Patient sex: M
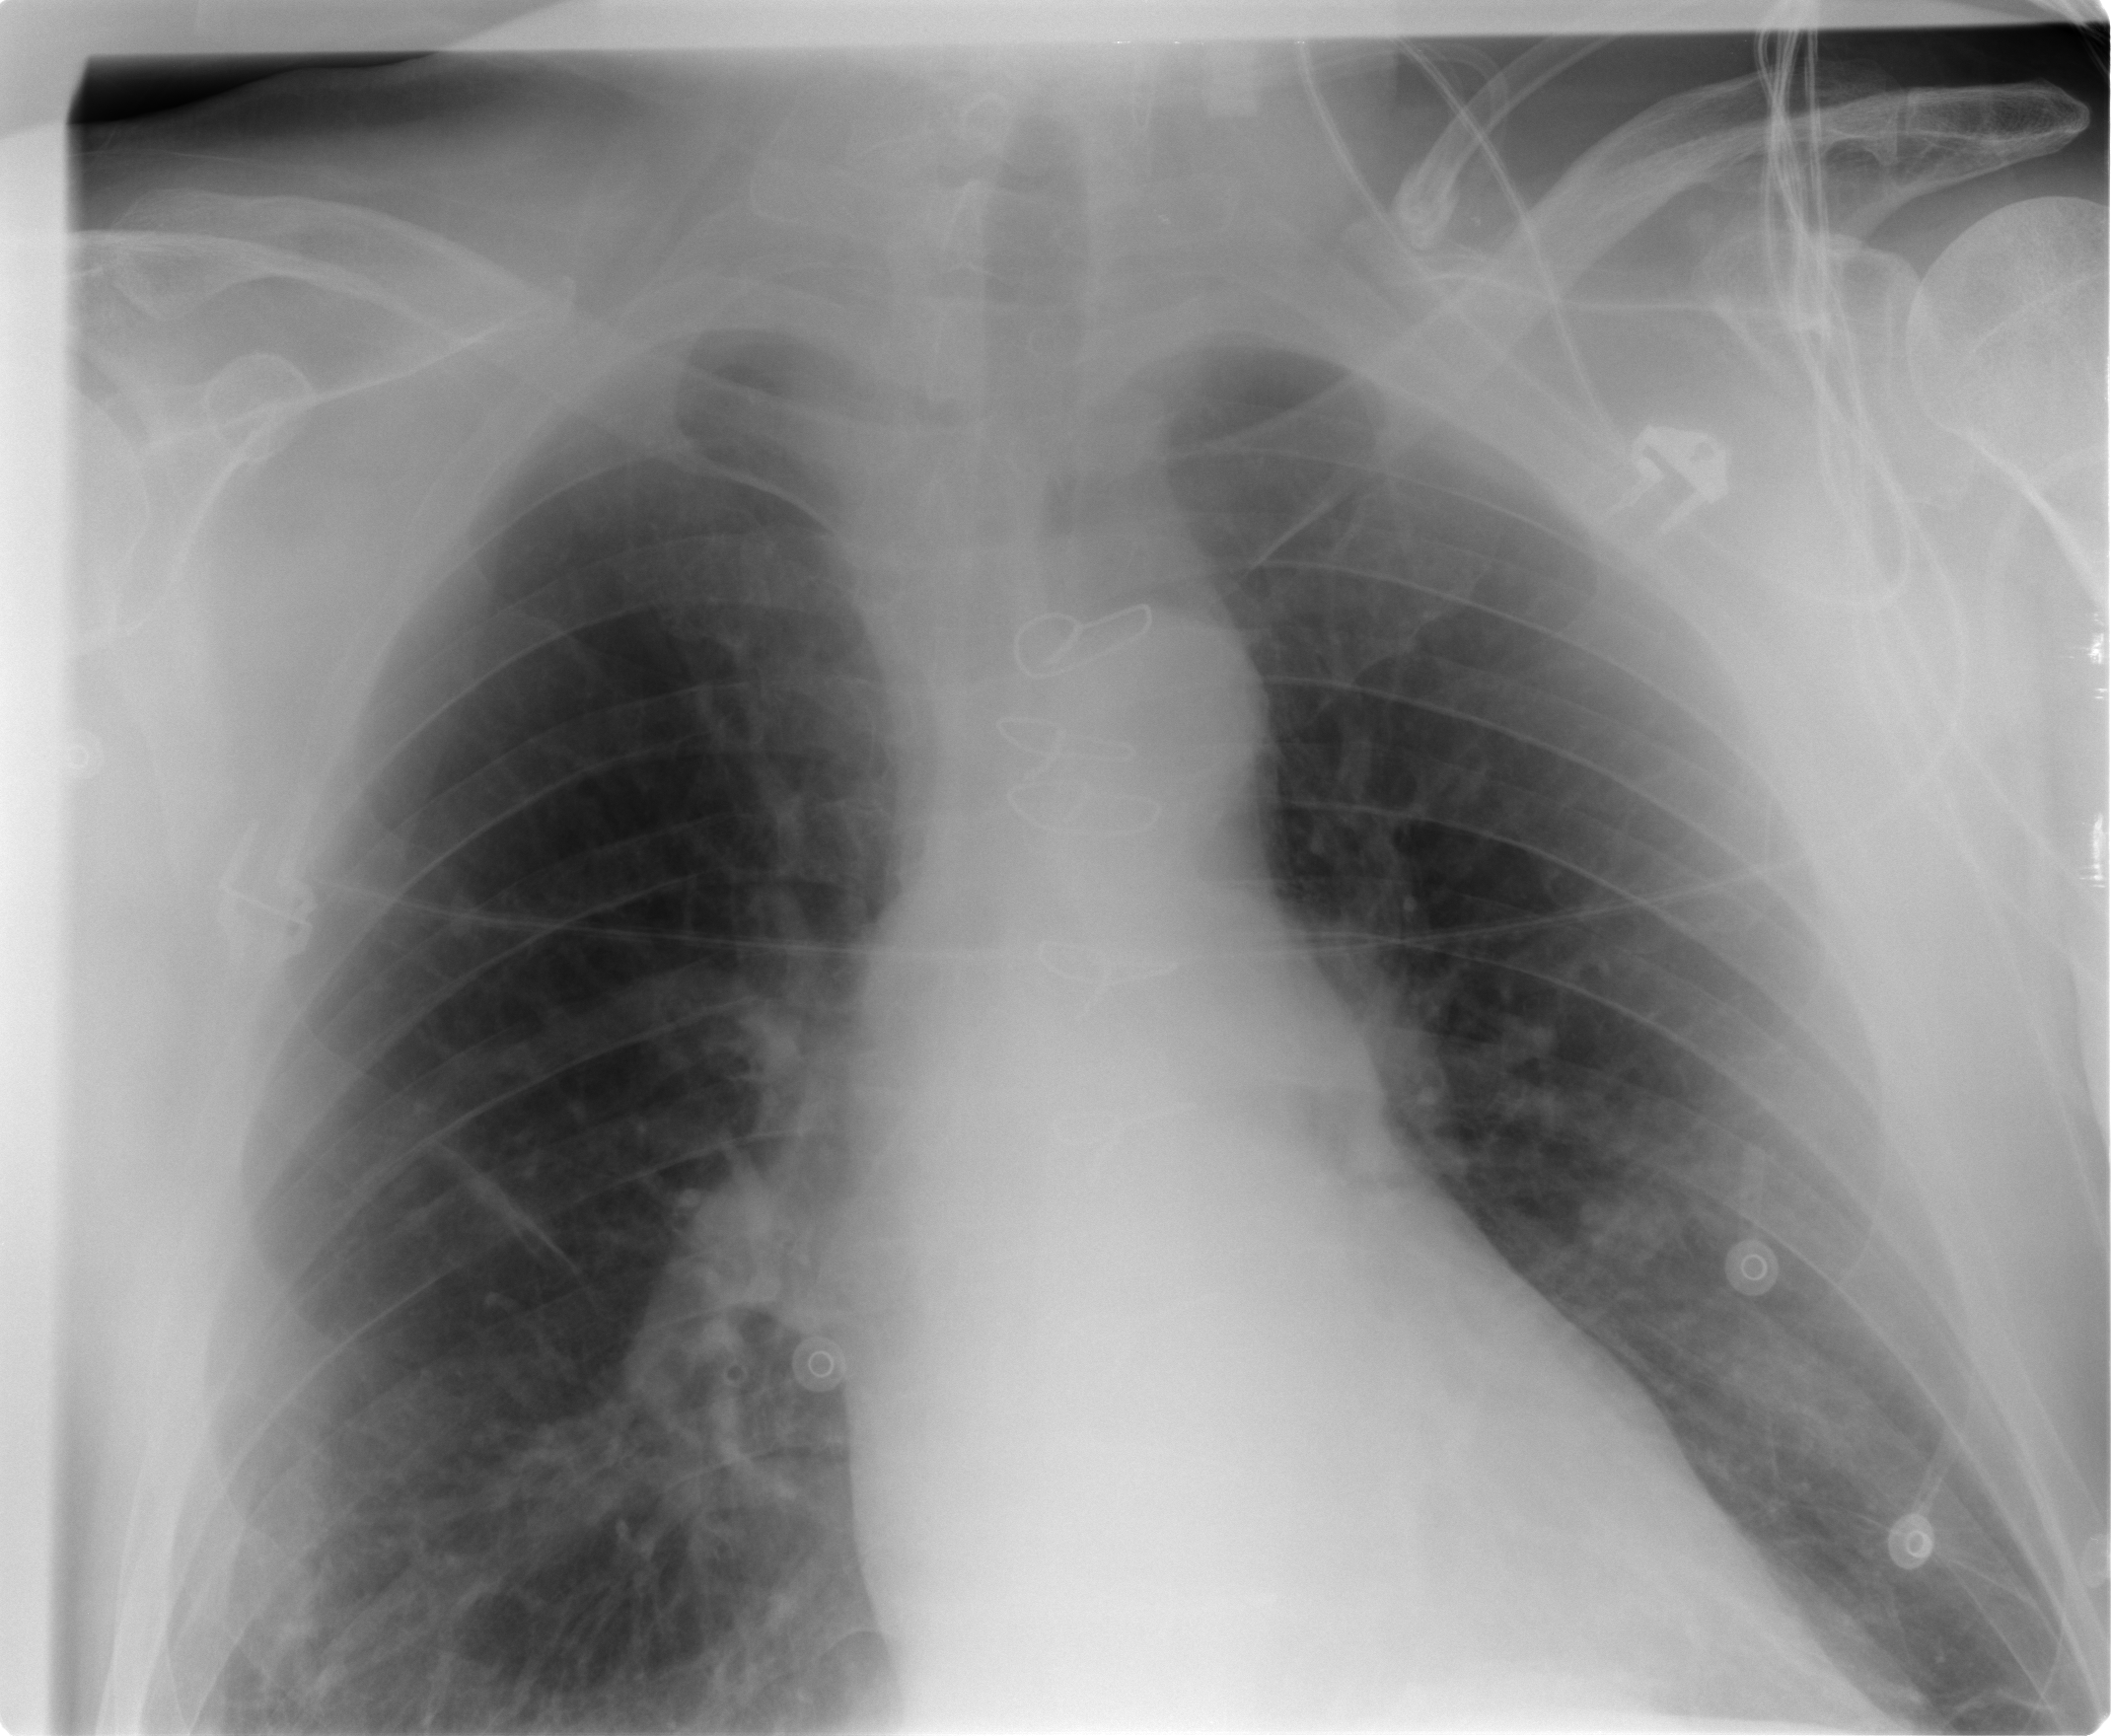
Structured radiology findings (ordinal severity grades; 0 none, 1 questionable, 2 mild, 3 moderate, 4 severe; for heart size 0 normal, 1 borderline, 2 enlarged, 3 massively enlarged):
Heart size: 0
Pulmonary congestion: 1
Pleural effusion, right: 0
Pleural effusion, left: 0
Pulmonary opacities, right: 0
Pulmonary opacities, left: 0
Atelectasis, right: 0
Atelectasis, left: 0